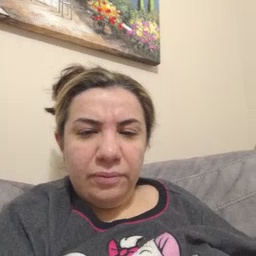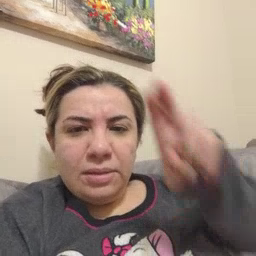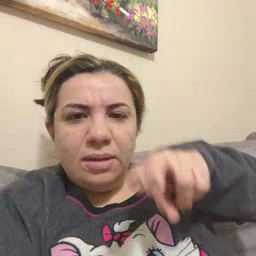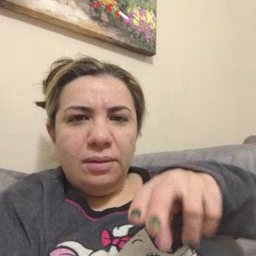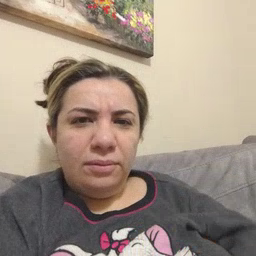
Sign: chair